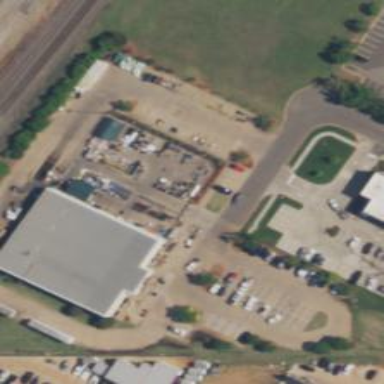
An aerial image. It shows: Country store in retail building.